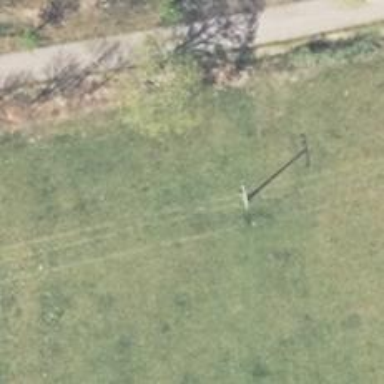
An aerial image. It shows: Power line in the image.